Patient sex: M
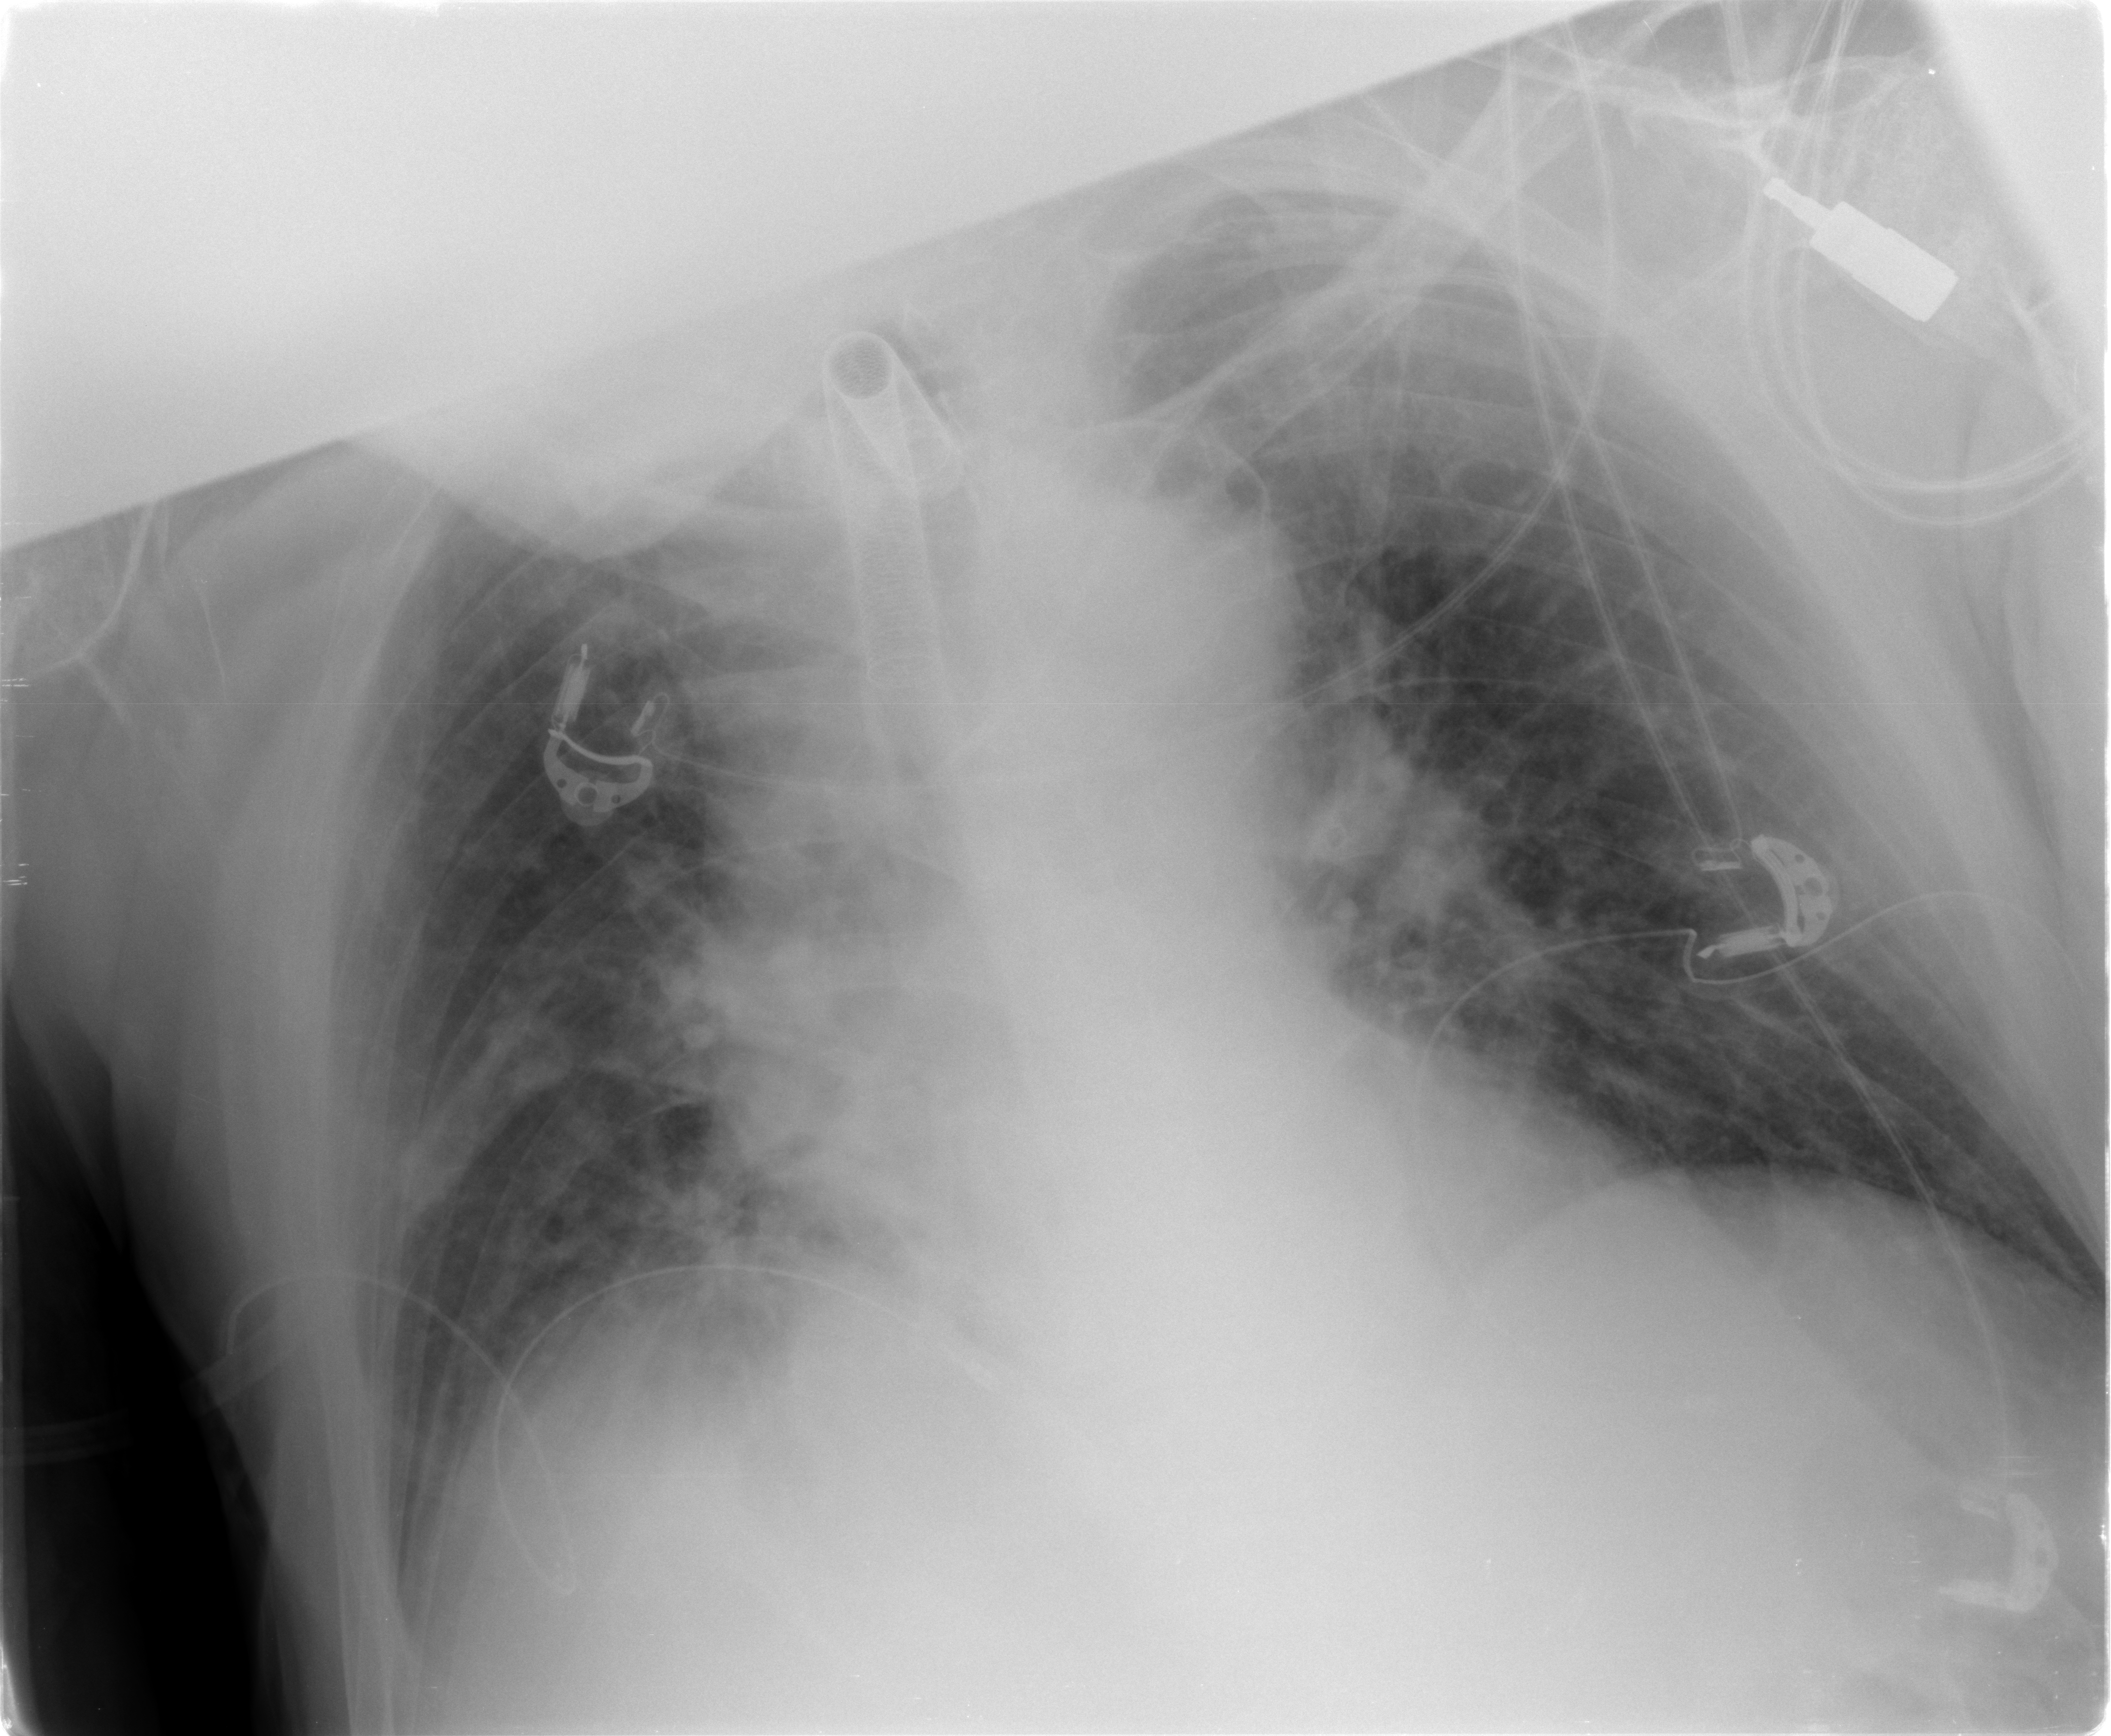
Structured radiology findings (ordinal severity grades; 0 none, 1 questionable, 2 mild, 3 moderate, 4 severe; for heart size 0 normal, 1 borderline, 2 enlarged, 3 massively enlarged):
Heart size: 0
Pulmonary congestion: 2
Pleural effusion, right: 0
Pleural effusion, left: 0
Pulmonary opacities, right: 1
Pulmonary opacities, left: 1
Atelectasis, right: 0
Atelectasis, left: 0